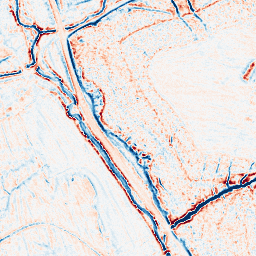
Category: edge_preserving
Decomposition family: bilateral
Decomposition parameters: d: 9
sigma_color: 75
sigma_space: 150
Upsampling method: edge_directed
Upsampling parameters: scale: 4
Upsampling scale: 4